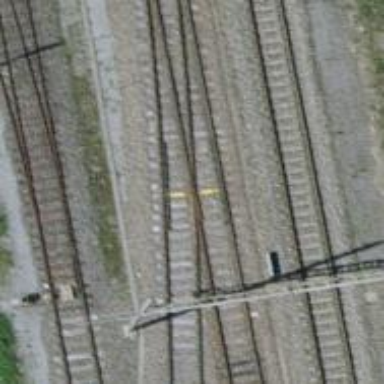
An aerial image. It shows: Railway siding with one electrified track and contact line for powering the train.